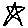
Label: star